Question: We all know adding a far-future expiration date to static resources is a good practice to increase our websites' page load speed. So we've ensured it for all of our resources BUT the all-too-common Facebook JS SDK and Google Analytics don't do that and thus lower the entire page's speed score.

Examining the headers shows Facebook do 20 minutes:
Cache-Control public, max-age=1200
Connection keep-alive
Content-Type application/x-javascript; charset=utf-8
Date Tue, 23 Sep 2014 04:46:38 GMT
Etag "566aa5d57a352e6f298ac52e73344fdc"
Expires Tue, 23 Sep 2014 05:06:38 GMT
and Google Analytics do 2 hours:
Key Value
Response HTTP/1.1 200 OK
Date Tue, 23 Sep 2014 04:45:49 GMT
Expires Tue, 23 Sep 2014 06:45:49 GMT
Last-Modified Mon, 08 Sep 2014 18:50:13 GMT
X-Content-Type-Options nosniff
Content-Type text/javascript
Server Golfe2
Age 1390
Cache-Control public, max-age=7200
Alternate-Protocol 80:quic,p=0.002
Content-Length 16,062
Is there a way to force them to longer expiration dates?
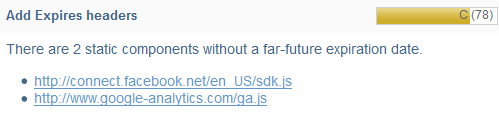
Answer: The solution finally implemented was to move to Facebook's rediret API which doesn't force loading their script on each page load. It's actually what StackOverflow does here as well. Start a session in a private/incognito browser and you'll see.
This link might help: <URL>